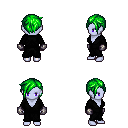
a pixel art fantasy rpg character, female body template, dark elf, purple skin, gray robe, magenta pants, green pixie cut hairstyle, metal gloves, four views (front, back, left, right), 2x2 character sprite sheet, small pixel art, hard edges, no anti-aliasing